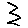
Label: zigzag